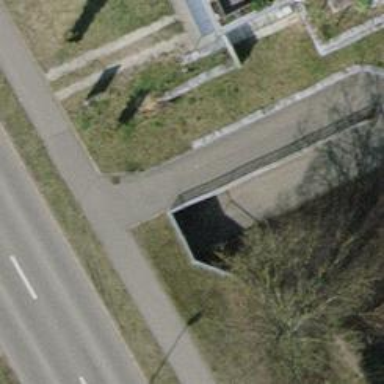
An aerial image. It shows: Asphalt footway with tunnel.